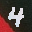
Label: 4